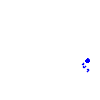
Particle: electron